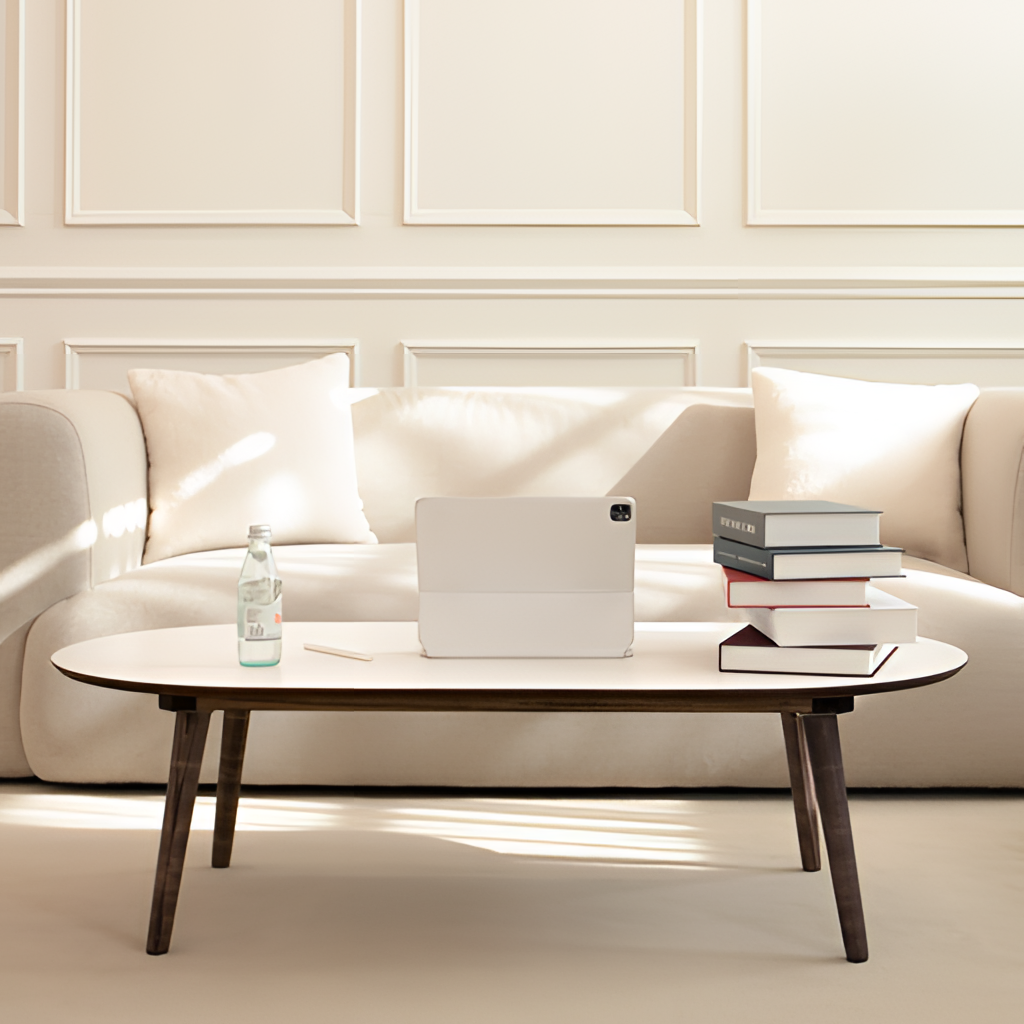
beige fabric sofa, living room, beige carpet flooring, with plush pattern, contemporary, paint wallpaper, with solid pattern